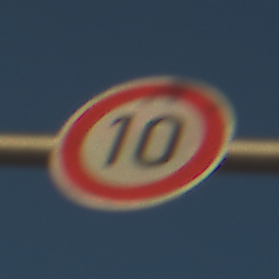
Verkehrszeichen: Geschwindigkeit10
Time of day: SunriseSunset
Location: Outdoor (Beach)
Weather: Clear
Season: NotSpecified
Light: Natural